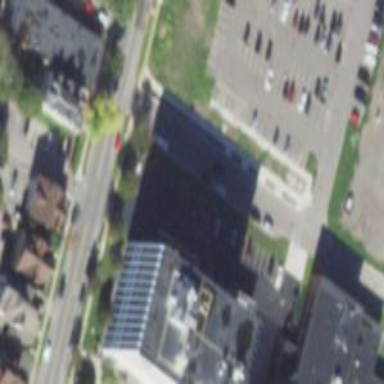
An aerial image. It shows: Commercial building.